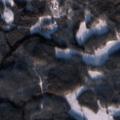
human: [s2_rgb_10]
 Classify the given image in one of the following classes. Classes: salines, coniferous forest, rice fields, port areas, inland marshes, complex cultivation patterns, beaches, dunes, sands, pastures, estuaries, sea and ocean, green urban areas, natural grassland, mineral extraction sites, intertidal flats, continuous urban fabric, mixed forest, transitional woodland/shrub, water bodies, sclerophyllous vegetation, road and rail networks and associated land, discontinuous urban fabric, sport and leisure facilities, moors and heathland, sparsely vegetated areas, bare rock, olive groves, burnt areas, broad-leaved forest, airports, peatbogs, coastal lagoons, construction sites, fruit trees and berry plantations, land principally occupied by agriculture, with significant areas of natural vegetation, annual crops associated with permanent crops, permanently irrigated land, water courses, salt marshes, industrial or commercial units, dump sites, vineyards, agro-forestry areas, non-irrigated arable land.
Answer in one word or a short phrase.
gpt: coniferous forest, mixed forest, transitional woodland/shrub